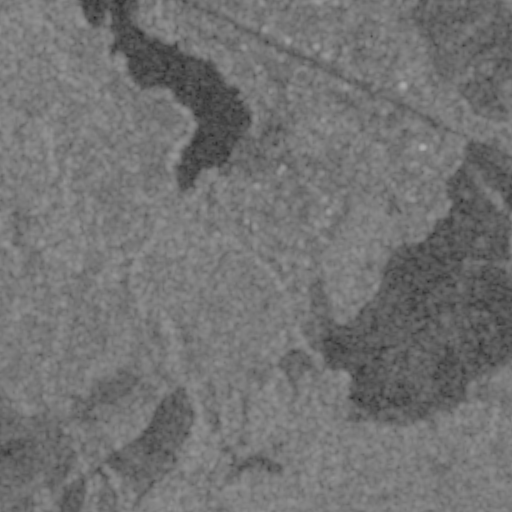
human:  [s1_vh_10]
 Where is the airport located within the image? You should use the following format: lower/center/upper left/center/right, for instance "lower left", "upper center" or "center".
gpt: The airport is located in the lower left of the image.
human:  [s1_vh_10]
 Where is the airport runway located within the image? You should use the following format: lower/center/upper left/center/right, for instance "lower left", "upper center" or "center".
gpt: The airport runway is located in the lower left of the image.
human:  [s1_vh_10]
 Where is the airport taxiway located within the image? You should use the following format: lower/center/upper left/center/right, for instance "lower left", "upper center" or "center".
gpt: The airport taxiway is located in the lower left of the image.
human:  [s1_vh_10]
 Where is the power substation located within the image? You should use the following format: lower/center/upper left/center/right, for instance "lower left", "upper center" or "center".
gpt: The power substation is located in the upper center of the image.
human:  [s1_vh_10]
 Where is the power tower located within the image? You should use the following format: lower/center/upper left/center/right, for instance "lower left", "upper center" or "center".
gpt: The power tower is located in the upper right of the image.
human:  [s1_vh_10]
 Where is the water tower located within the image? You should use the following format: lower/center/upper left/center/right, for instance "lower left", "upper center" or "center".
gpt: The water tower is located in the upper center of the image.
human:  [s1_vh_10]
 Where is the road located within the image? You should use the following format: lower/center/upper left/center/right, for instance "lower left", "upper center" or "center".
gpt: There is no road in the image.

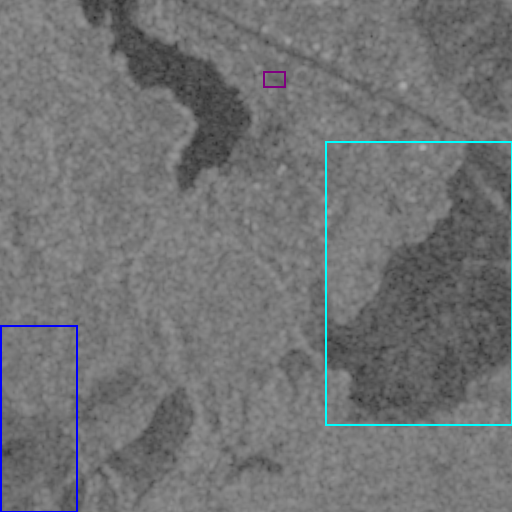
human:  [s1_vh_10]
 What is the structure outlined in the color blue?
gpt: The structure outlined in blue is an airport.
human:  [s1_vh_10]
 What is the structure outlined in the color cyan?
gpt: The structure outlined in cyan is a crop field.
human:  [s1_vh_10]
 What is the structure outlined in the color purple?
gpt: The structure outlined in purple is a park.
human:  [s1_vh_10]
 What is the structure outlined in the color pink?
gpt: There is no pink outline.